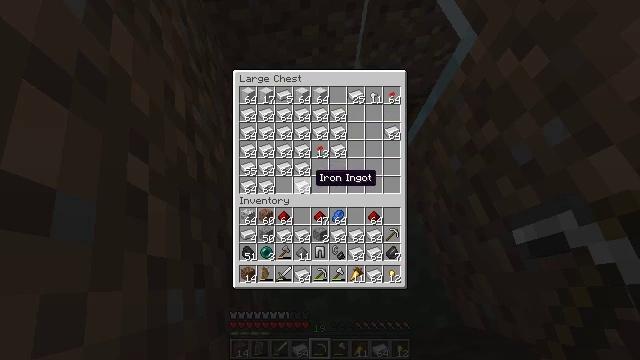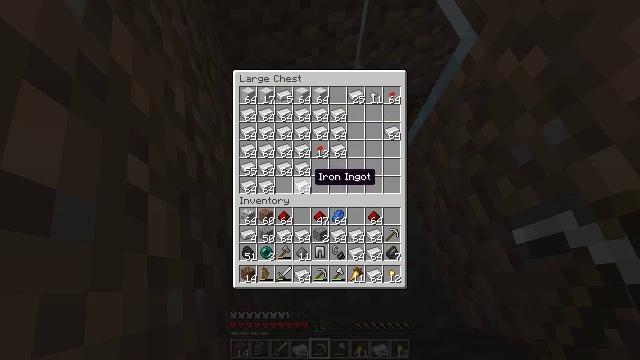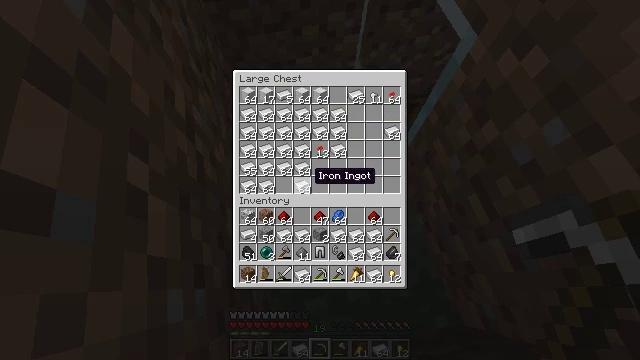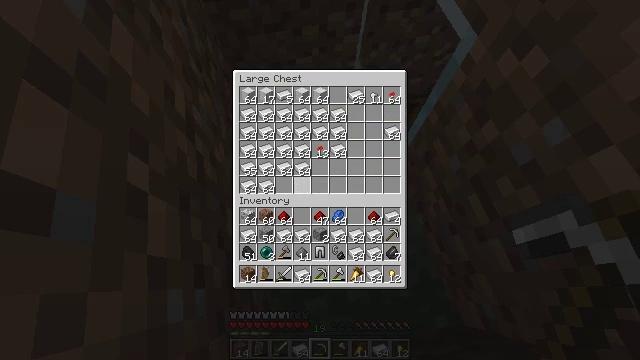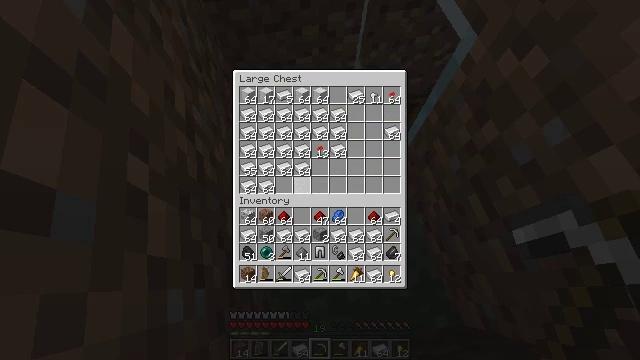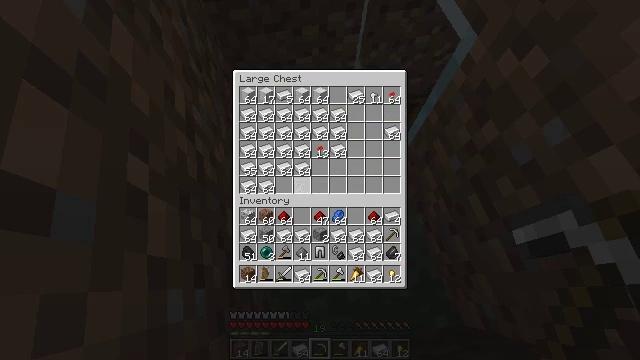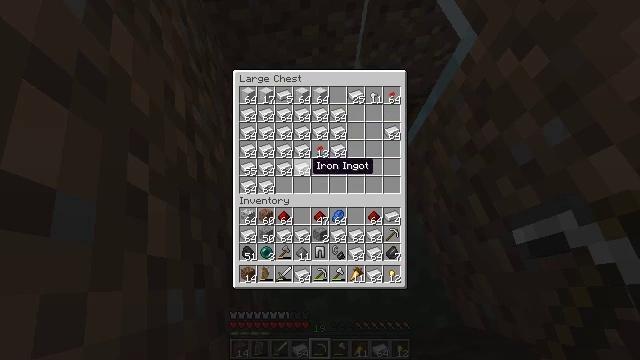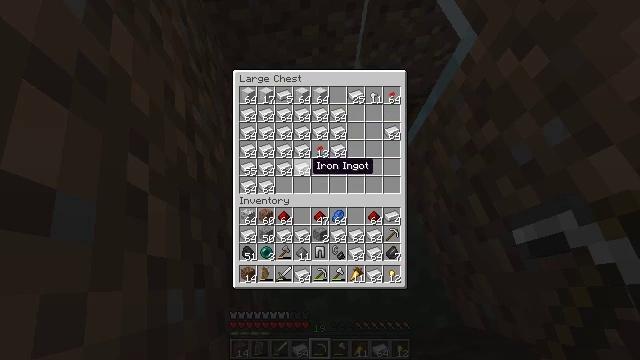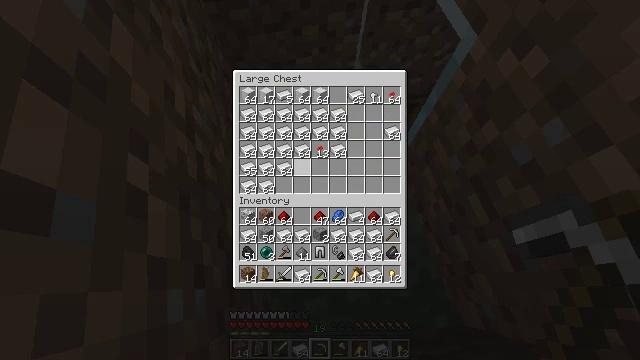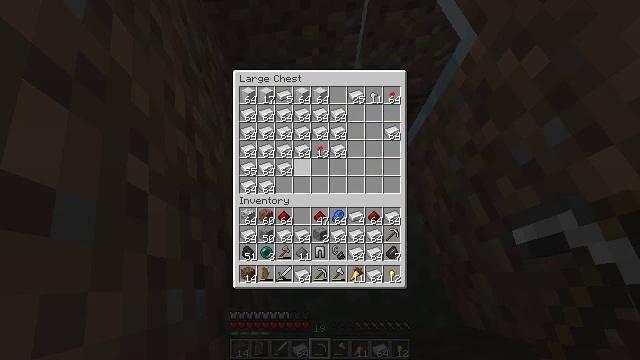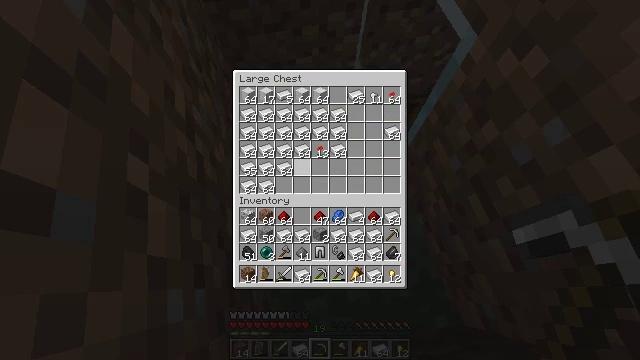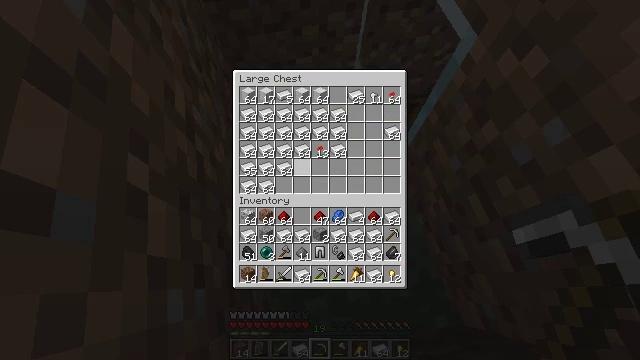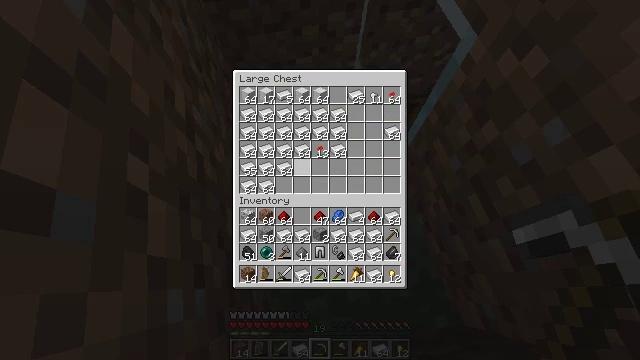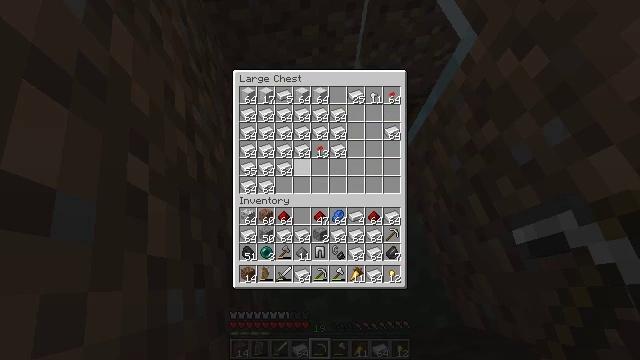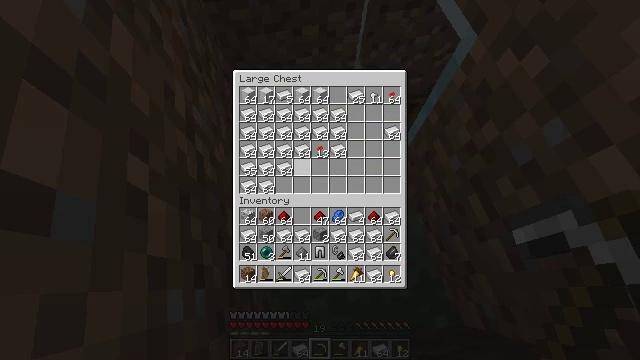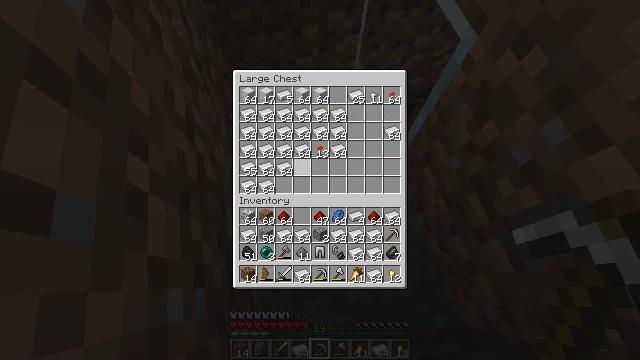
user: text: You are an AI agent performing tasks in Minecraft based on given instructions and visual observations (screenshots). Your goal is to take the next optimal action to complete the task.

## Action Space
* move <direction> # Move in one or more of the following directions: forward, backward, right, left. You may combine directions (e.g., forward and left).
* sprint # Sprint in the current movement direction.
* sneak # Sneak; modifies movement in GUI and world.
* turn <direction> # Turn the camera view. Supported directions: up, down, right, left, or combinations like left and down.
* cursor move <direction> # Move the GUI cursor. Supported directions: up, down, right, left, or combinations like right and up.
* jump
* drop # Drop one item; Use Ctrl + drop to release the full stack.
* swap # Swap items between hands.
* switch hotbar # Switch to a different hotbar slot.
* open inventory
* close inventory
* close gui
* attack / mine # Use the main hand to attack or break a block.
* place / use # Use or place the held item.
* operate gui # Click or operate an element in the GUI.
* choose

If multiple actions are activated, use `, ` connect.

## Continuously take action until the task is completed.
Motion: motion action
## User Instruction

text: Use iron ingots to craft an iron block.
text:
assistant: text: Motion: sneak
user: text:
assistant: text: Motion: sneak
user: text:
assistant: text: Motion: sneak, attack / mine
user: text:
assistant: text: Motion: sneak, attack / mine
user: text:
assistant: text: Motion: sneak, attack / mine
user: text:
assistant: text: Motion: sneak
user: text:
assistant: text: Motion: sneak
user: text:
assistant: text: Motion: sneak, attack / mine
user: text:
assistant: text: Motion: sneak, attack / mine
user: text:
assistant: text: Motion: sneak, attack / mine
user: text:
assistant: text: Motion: sneak, turn up
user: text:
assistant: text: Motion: sneak
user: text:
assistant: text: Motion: sneak
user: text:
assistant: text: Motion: sneak, attack / mine
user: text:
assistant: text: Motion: sneak, attack / mine
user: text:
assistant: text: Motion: sneak
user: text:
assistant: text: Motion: sneak
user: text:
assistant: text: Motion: sneak
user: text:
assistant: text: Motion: sneak, attack / mine
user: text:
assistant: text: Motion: sneak, attack / mine
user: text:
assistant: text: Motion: sneak, attack / mine
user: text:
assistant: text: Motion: sneak, turn left
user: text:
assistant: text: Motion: sneak
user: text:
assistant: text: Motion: sneak, attack / mine
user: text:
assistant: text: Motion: sneak, attack / mine
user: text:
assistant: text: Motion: sneak, attack / mine
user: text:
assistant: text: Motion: sneak, turn down
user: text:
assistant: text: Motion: sneak, attack / mine
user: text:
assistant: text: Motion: sneak, attack / mine
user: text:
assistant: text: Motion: sneak, attack / mine